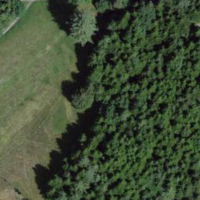
EUNIS habitat code: 43
Species observed at this site:
Pteridium aquilinum